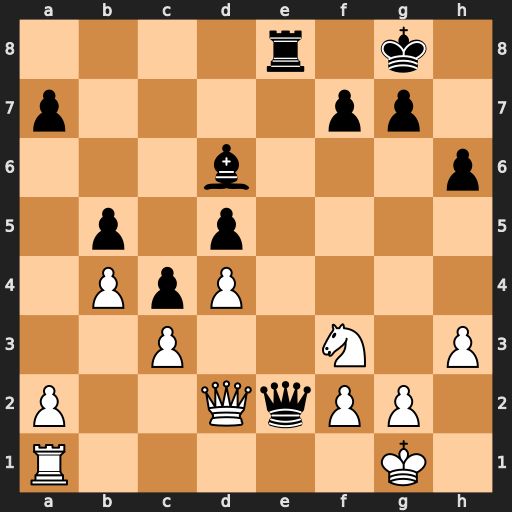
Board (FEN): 4r1k1/p4pp1/3b3p/1p1p4/1PpP4/2P2N1P/P2QqPP1/R5K1
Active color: w
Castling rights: -
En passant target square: -
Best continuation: Re1 Qxe1+ Nxe1